Question: I have to create a custom view that extends 'LinearLayout'.I have to draw an image on it.And some percent of it's area must be lighted, depending on the situation.That percent my be any integer between 0 to 100.For example some times,half of it,some times in about 30% and so on.
This image shows three probability lighted areas:

I decide to draw that image in 'onDraw()' method.But I do not know how I can light some percent of area of that image?
I do not want to use 'Open GL'.
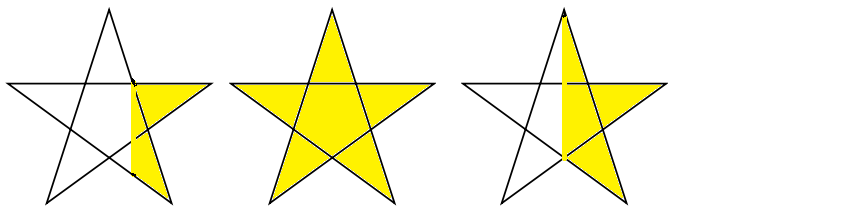
Answer: If you don't want to use OpenGL I would create two images - one not lighted and second one (on top of the first one) lighted. Both aligned properly so that you can see only the top image.
Now whenever you want to decrease lighted area, just crop (not simply resize) the top image according to your needs.
Here you can read of how to crop an image:
<URL>
<URL>
It is - of course - duplicating a number of images to draw, but if you don't have a large amount of them it shouldn't be problem.